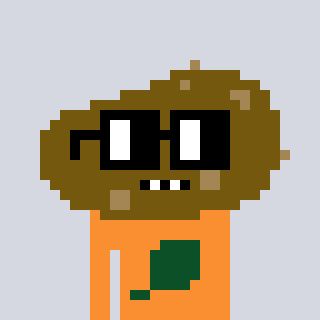
a pixel art character with square black glasses, a potato-shaped head and a orange-colored body on a cool background